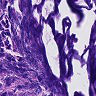
Metastatic tissue present: no